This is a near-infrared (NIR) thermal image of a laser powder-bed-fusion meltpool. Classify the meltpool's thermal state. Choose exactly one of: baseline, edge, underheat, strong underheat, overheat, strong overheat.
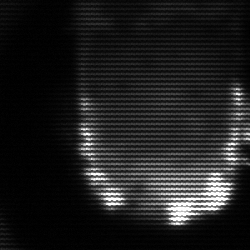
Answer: baseline